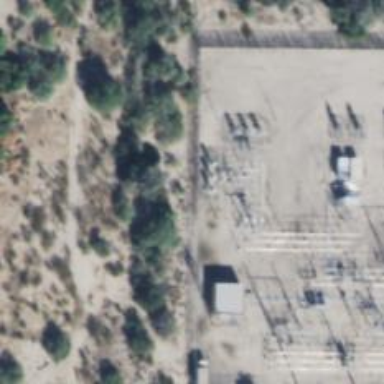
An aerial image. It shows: Switch used for power control.